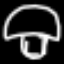
Label: mushroom